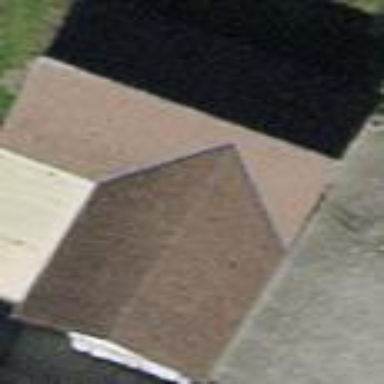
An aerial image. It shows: Group of garages.